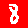
Digit: 8